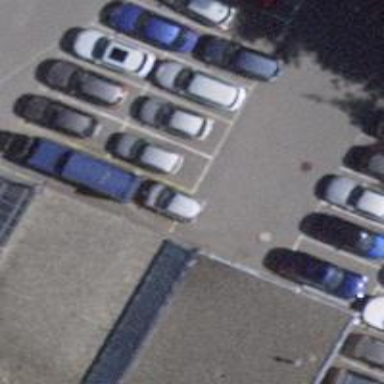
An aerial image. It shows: Road serving as parking aisle.